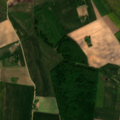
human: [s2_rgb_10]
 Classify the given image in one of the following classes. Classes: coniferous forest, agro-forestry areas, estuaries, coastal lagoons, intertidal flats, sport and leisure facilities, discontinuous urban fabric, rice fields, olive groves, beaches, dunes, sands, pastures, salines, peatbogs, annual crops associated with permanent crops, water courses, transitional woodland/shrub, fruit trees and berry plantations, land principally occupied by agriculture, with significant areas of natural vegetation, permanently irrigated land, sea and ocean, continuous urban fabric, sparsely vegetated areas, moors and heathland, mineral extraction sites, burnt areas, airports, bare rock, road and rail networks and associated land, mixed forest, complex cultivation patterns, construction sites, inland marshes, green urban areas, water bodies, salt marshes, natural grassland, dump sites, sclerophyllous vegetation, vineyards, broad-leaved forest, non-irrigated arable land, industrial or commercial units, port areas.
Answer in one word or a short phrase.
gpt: non-irrigated arable land, pastures, broad-leaved forest